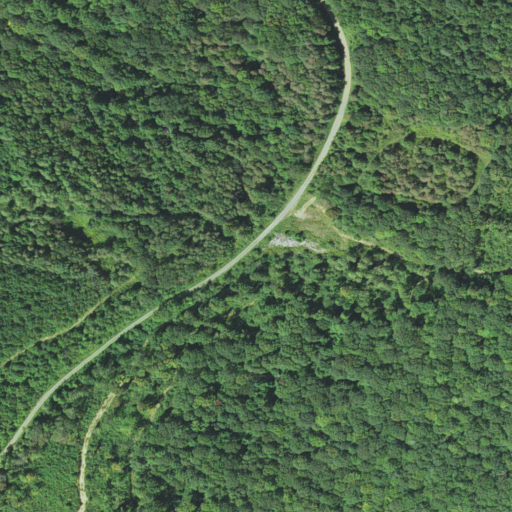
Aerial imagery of gap in West Virginia named Lynn Low Place containing deciduous forest, open development, and shrub